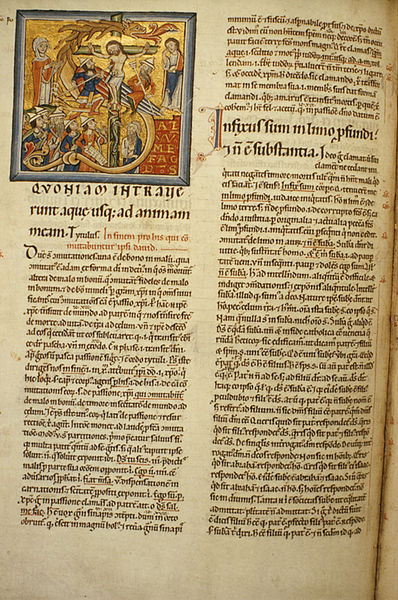
Titel: Stuttgarter Psalter / Bilderpsalter
Institution: Stuttgart, Württembergische Landesbibliothek
Schlagwörter: schwarz, rot, malerei, bibel, johannes, rahmen, bild, gold, blatt, schrift, bücher, spalten, lanze, soldaten, kopftuch, blut, buch, kreuz, seite, illustration, schwert, text, buchstaben, soldat, initiale, schlange, helm, buchseite, helme, christus, jesus, kreuzigung, mittelalter, fanfare, maria, goldgrund, drache, latein, trompete, essig, buchmalerei, passion, longinus, chirstus, zweispaltig, s, lb, trompeze